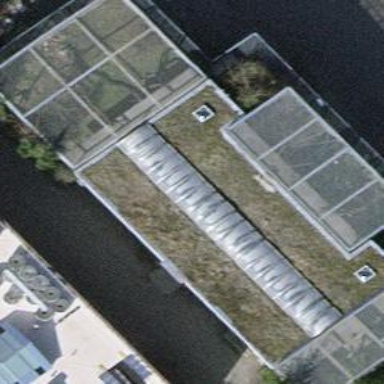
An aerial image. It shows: View of roof of building.